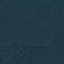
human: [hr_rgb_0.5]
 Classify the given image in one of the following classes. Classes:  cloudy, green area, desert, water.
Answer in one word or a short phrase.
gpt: green area